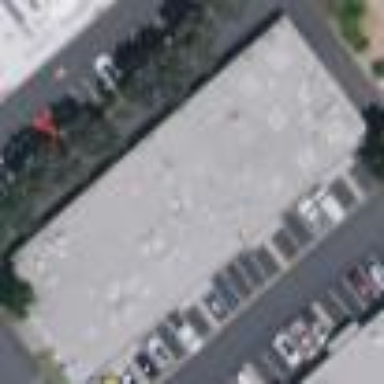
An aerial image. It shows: Industrial building.